Platform: macOS
Application: Chrome
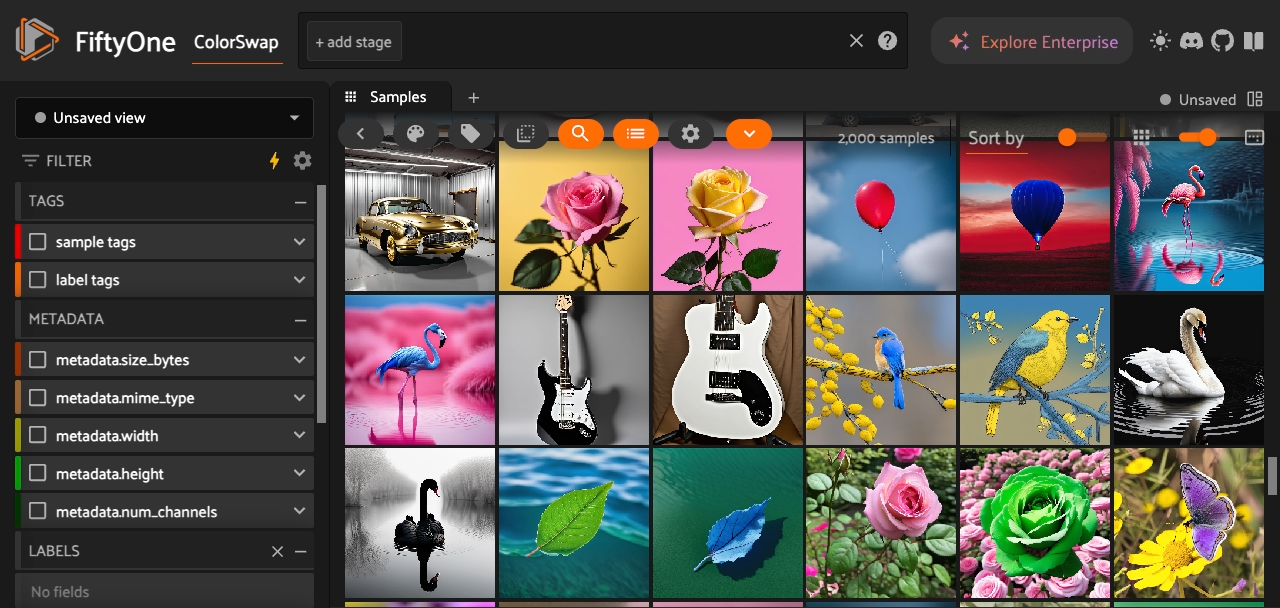
task_description: Visit FiftyOne GitHub repo
action_type: click
element_info: Icon
steps_since_start: 1